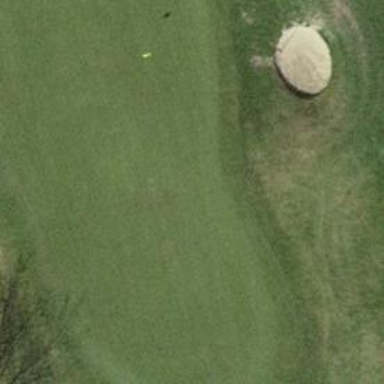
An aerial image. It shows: Green golf area with grass land use.